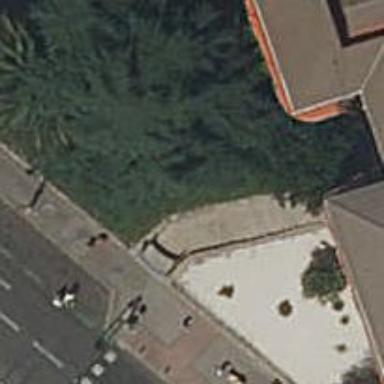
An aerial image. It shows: Set of steps on the road.